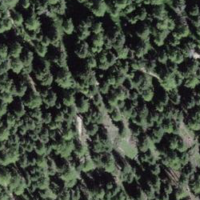
EUNIS habitat code: 43
Species observed at this site:
Rhododendron ferrugineum
Cervus elaphus